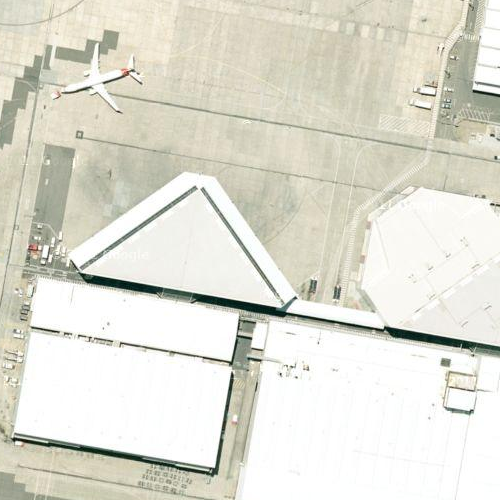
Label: sydney